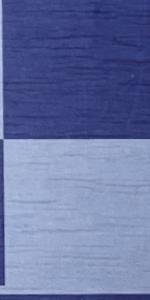
Label: Empty